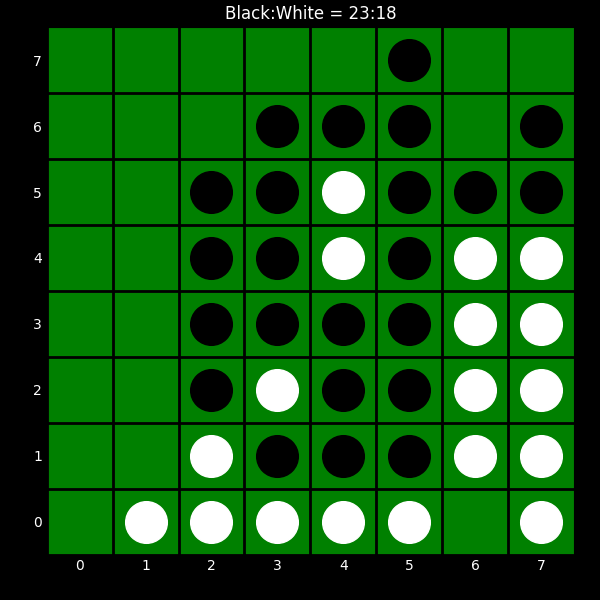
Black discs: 23
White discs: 18